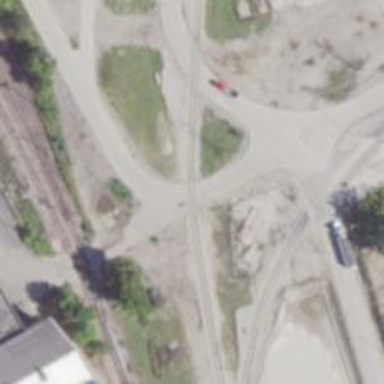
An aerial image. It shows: Railway level crossing.